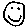
Label: smiley face